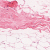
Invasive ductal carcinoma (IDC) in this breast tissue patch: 0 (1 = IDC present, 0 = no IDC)